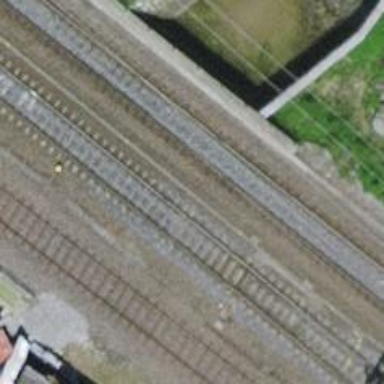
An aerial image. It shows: Bridge with single railway track electrified by contact line.